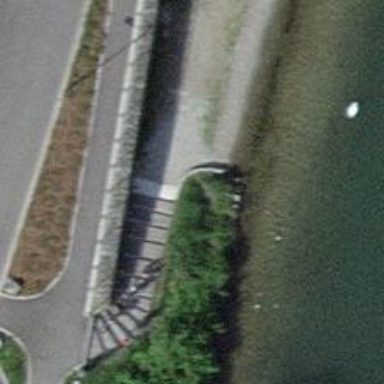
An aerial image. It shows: Concrete steps.